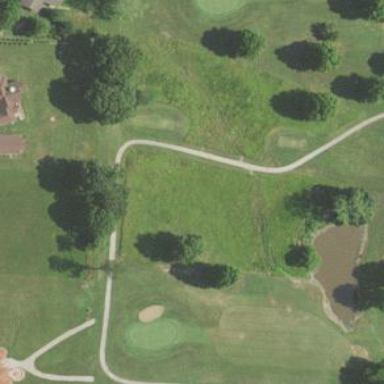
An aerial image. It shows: Area of rough grass used for golf.